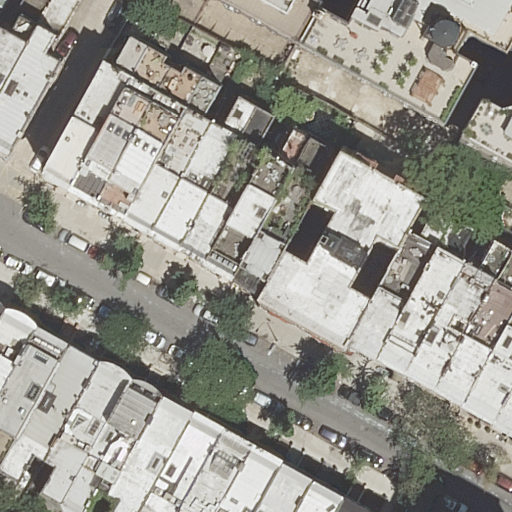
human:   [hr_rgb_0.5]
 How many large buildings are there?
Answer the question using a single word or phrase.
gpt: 2

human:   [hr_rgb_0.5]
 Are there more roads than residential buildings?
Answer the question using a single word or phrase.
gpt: no

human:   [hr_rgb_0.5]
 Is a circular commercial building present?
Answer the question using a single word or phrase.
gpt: no

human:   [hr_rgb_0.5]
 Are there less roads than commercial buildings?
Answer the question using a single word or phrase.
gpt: no

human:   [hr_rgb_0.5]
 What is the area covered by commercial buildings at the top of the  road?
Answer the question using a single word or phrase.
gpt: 0m2

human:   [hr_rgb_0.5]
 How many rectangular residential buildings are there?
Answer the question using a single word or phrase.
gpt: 21

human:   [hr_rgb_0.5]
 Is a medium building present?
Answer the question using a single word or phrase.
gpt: yes

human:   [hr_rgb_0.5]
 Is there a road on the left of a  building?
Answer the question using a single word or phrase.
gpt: yes

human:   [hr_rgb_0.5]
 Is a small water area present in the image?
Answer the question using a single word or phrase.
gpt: no

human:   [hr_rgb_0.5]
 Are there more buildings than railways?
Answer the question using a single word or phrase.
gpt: yes

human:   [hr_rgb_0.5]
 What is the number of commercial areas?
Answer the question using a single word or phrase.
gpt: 0

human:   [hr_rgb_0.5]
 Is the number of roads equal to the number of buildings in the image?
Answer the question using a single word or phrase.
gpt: no

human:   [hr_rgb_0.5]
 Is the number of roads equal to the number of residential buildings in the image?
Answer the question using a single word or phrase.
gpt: no

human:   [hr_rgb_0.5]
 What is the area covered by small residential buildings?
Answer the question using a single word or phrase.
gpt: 378m2

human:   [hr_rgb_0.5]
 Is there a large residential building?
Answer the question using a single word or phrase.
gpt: yes

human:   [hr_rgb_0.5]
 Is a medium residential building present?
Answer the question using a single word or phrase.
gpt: yes

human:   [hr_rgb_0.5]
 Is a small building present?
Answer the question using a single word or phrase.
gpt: yes

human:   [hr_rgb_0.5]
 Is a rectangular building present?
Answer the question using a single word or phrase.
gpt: yes

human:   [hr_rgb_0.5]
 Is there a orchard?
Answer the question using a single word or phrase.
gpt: no

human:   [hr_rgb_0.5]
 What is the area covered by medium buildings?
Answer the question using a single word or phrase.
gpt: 3276m2

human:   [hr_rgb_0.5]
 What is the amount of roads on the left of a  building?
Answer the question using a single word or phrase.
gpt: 1

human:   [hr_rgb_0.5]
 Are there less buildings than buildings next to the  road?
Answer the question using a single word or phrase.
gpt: no

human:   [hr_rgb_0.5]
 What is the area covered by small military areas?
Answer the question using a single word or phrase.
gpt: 0m2

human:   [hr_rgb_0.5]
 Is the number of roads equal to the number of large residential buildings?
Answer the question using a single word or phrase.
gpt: no

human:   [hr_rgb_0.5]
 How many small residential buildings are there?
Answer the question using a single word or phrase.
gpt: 13

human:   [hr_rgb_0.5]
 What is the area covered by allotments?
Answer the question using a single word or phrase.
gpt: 0m2

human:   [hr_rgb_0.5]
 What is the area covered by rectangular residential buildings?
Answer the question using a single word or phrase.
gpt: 2179m2

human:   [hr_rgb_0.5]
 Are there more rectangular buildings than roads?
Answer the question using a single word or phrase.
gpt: yes

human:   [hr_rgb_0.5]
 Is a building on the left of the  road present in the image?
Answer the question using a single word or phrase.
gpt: yes

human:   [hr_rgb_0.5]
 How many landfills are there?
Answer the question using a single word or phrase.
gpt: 0

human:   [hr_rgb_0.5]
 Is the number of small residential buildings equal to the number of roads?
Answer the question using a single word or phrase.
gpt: no

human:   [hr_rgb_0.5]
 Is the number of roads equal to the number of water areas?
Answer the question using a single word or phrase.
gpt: no

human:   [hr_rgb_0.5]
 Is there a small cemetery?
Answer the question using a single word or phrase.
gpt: no

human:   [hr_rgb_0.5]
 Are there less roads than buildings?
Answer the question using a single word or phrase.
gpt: yes

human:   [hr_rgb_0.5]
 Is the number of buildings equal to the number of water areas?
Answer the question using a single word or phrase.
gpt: no

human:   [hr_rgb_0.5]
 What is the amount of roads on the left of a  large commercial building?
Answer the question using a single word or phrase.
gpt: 0